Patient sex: F
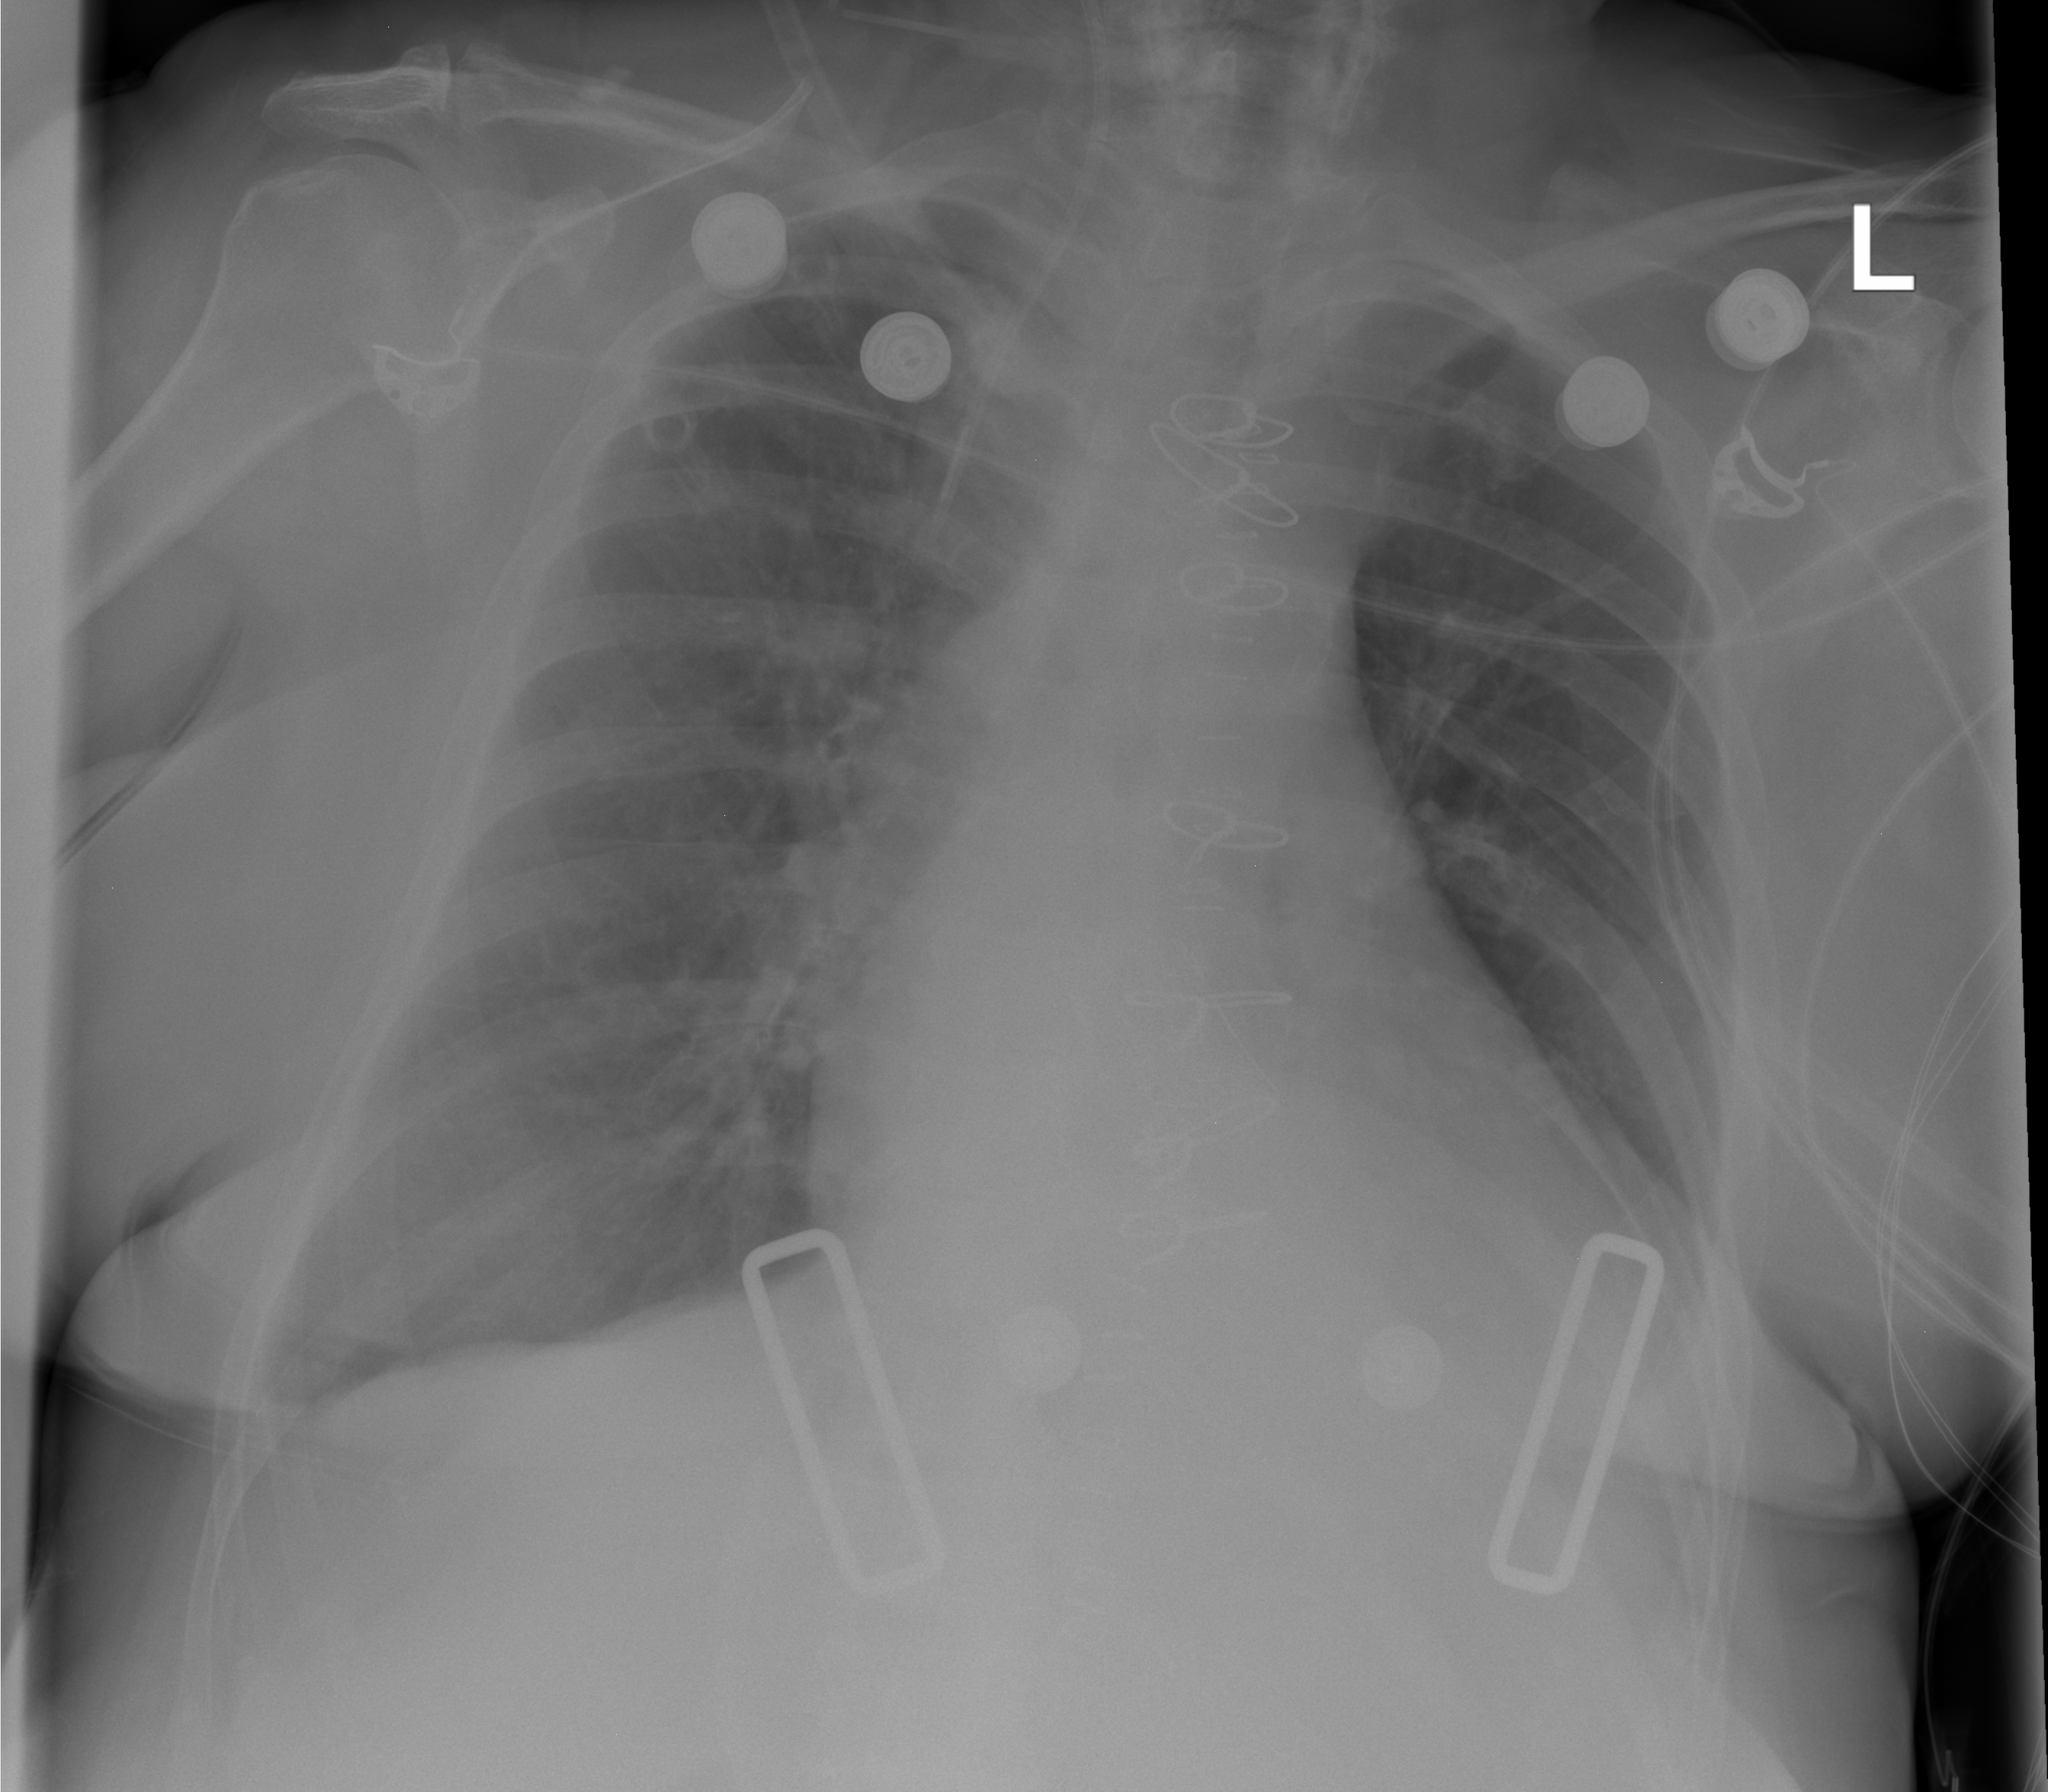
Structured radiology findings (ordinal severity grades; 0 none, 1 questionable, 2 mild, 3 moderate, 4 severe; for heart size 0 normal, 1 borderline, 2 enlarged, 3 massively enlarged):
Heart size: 1
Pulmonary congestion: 2
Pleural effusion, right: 2
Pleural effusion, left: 2
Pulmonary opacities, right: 0
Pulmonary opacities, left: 0
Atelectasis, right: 0
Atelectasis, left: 2